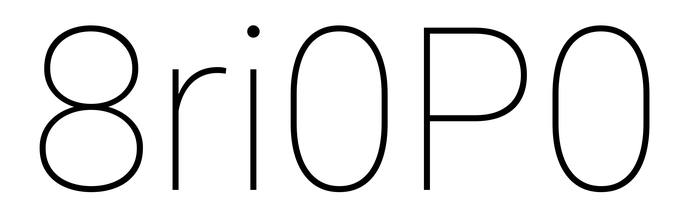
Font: Roboto_Thin